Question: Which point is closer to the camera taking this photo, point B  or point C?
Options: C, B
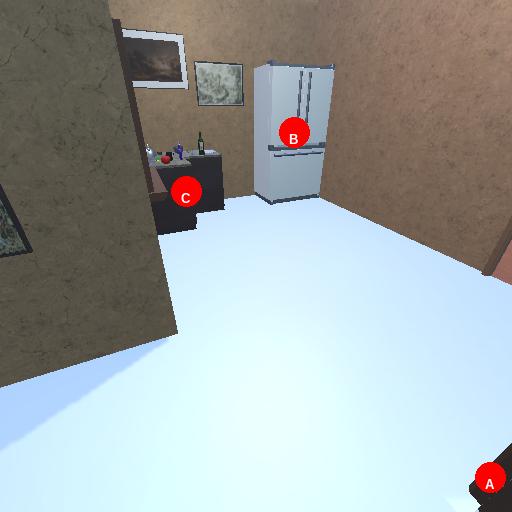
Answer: C